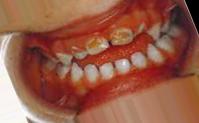
Condition: Caries